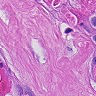
Metastatic tissue present: yes